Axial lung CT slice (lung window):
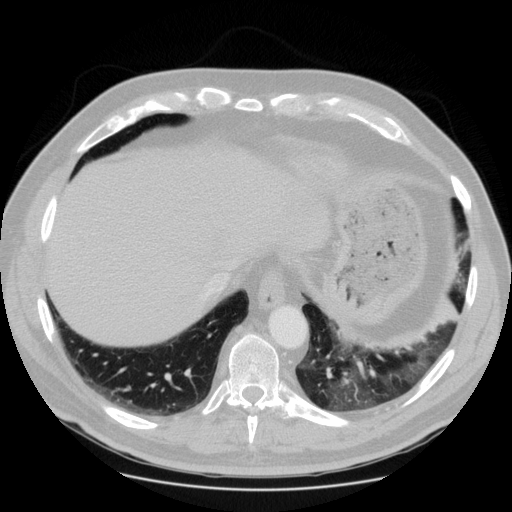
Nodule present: no